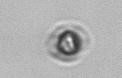
Label: nanoplankton_mix